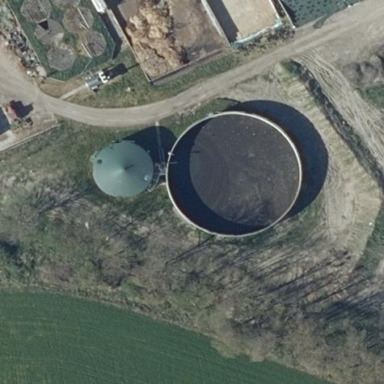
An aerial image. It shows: Silo.